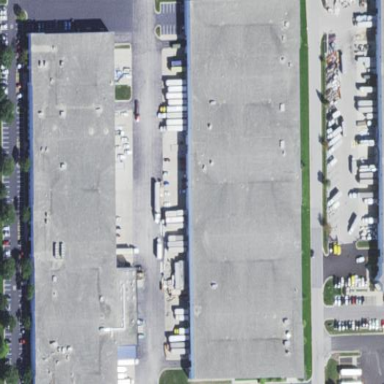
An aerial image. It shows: Warehouse building.